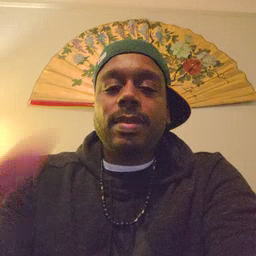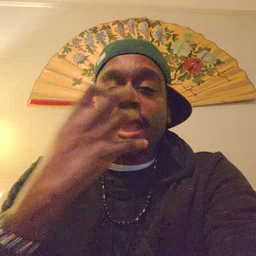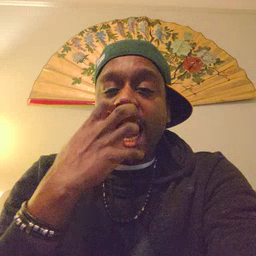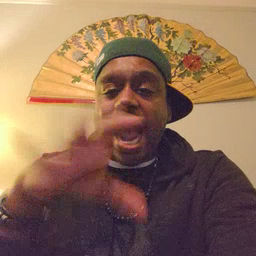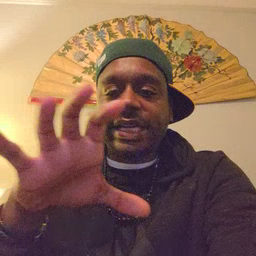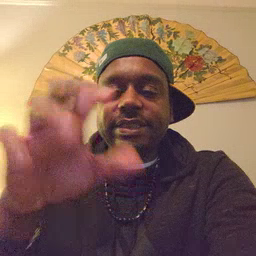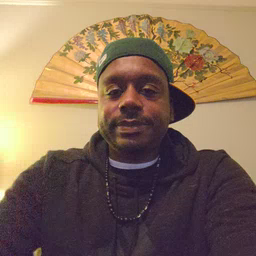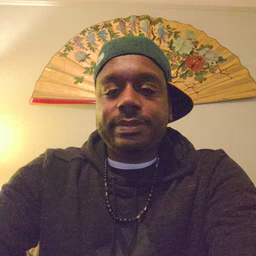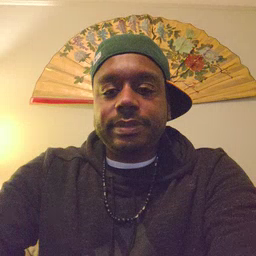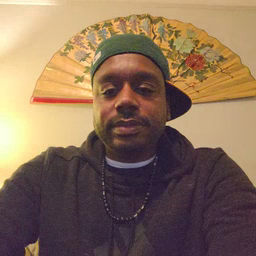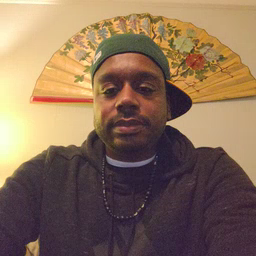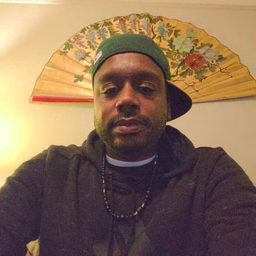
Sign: hot